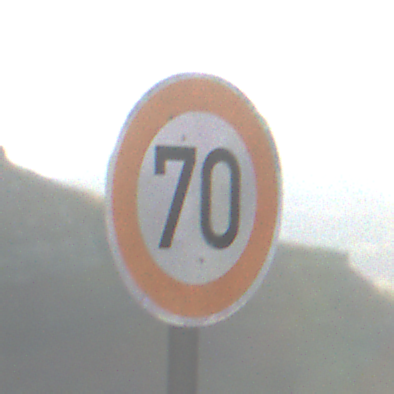
Verkehrszeichen: Geschwindigkeit70
Umgebung: Outdoor, Nature
Tageszeit: SunriseSunset
Wetter: Clear
Licht: Natural
Jahreszeit: NotSpecified
Kontrast: HighContrast